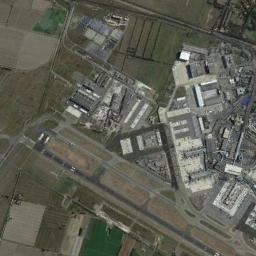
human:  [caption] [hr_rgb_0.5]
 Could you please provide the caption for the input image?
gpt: This airport has only one runway, And its color is white .

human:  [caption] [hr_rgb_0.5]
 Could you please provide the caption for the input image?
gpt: A complex airport with many runways and buildings is surrounded by a brown and green farmland .

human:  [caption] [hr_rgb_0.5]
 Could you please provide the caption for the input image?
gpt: An airport with some parallel runways and a terminal on the farmland and some buildings beside .

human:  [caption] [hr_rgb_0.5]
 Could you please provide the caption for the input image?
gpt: There is an airport in the middle of the field next to some buildings .

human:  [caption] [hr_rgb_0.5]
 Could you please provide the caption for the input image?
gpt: The runway of the airport is surrounded by grass .